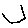
Label: hexagon